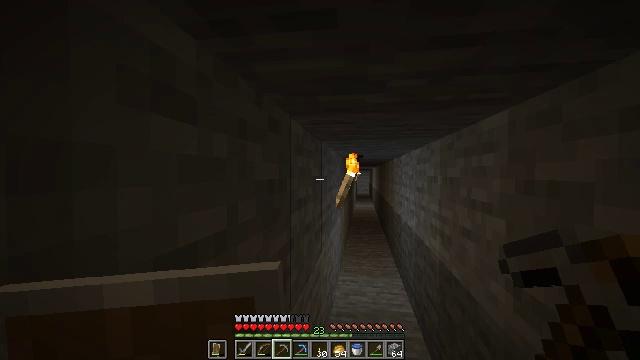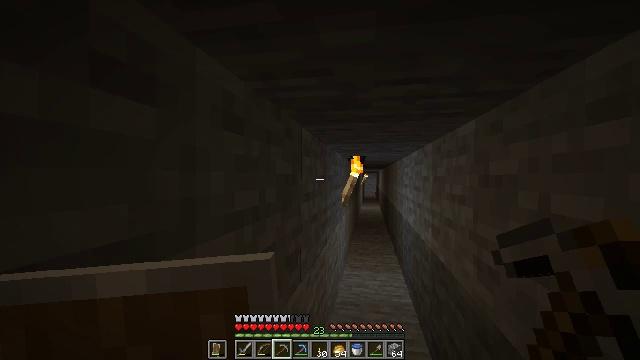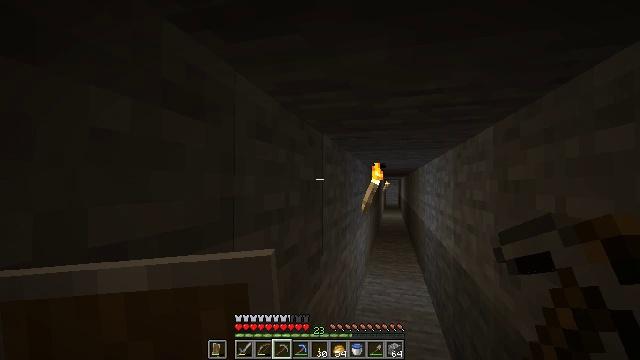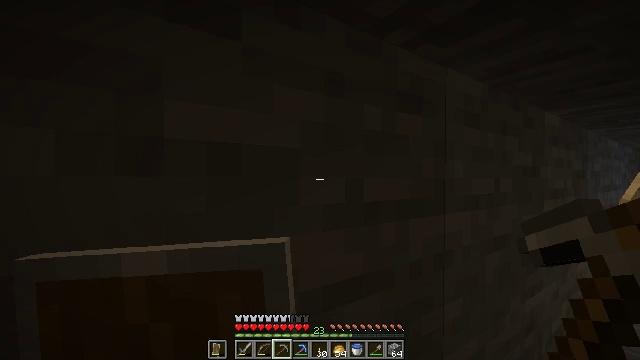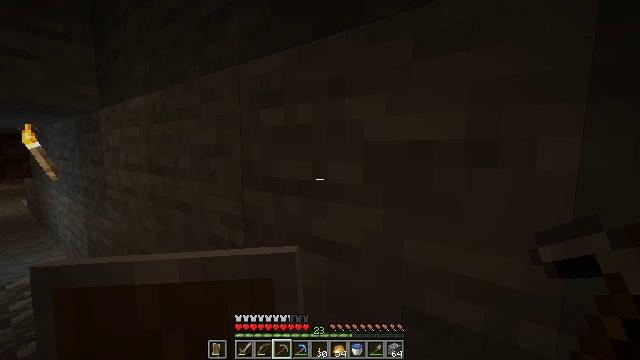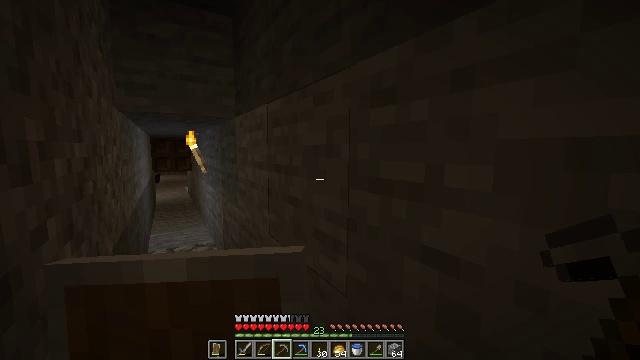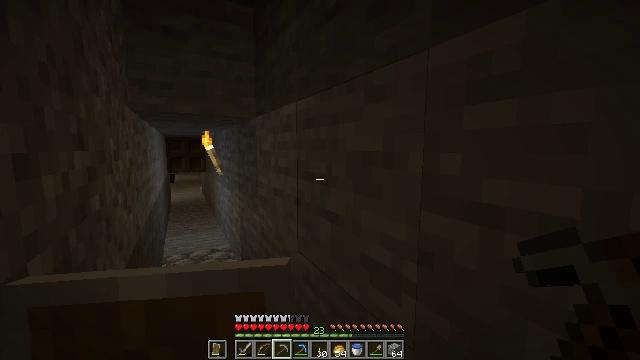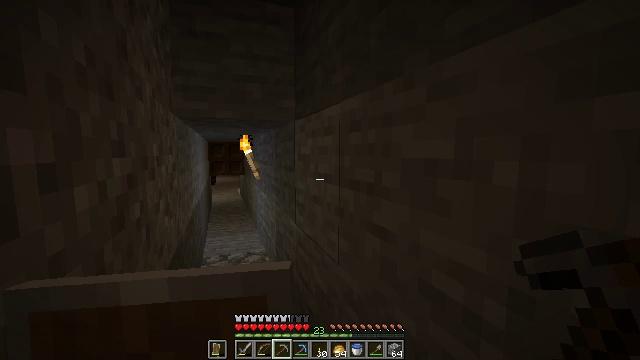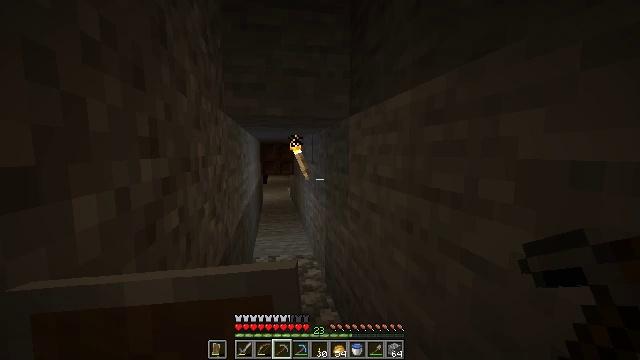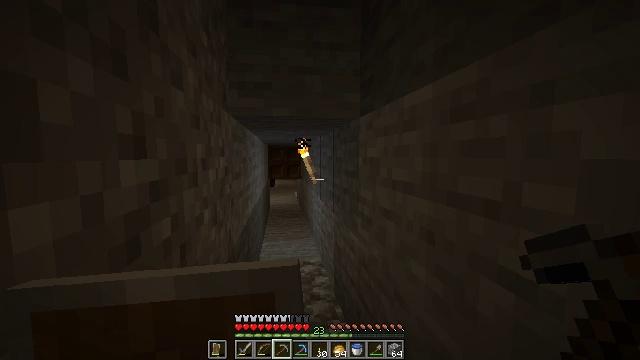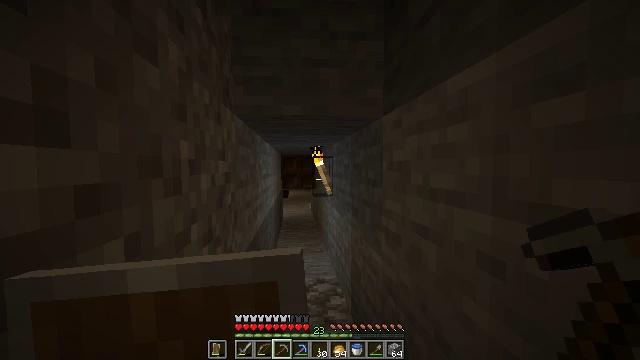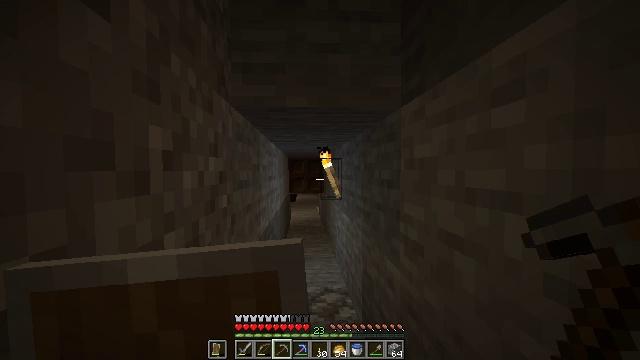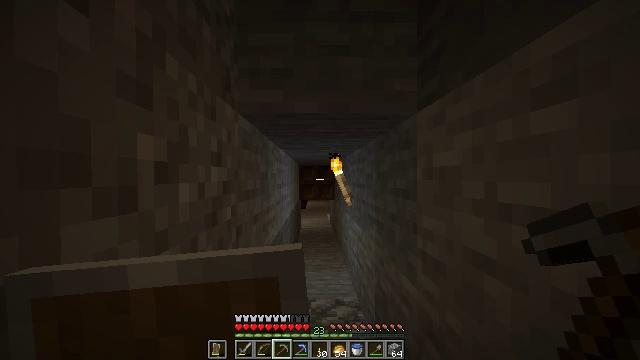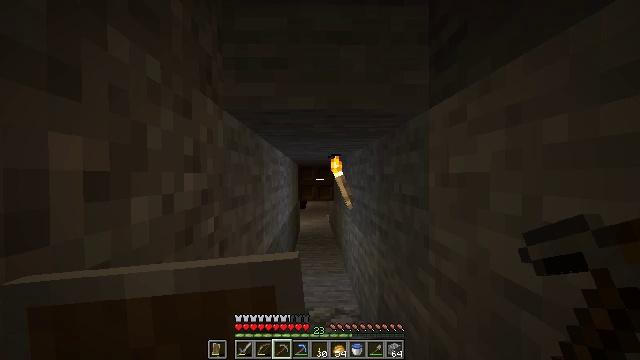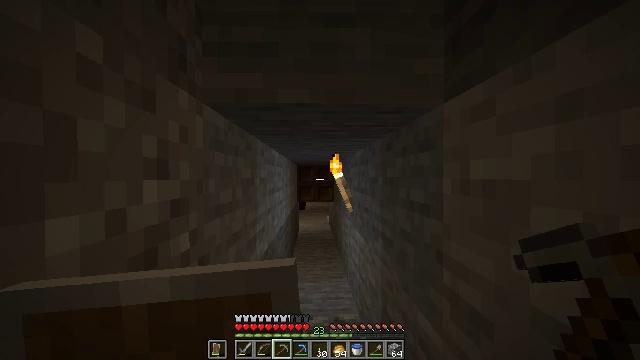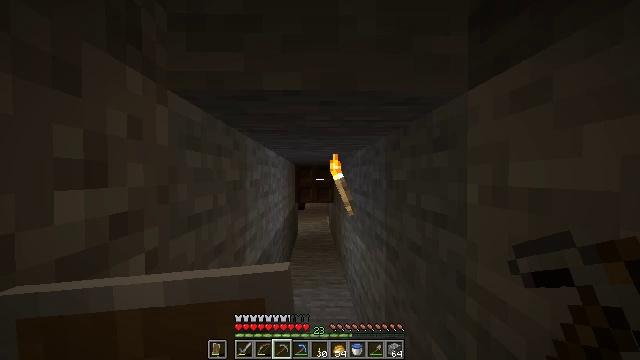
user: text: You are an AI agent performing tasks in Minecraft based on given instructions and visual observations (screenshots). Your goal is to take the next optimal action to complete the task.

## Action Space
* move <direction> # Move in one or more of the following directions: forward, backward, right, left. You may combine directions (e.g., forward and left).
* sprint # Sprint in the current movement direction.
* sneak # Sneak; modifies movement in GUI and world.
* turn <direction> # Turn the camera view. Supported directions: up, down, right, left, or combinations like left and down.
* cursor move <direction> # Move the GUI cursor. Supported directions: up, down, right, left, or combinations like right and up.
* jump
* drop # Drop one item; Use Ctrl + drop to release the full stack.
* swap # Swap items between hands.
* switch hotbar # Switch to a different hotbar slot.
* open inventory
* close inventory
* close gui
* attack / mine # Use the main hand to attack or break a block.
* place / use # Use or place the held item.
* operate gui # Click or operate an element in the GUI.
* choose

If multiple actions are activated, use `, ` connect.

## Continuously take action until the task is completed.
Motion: motion action
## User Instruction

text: Retrieve the dark oak trapdoor into your inventory.
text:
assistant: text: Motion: move back, turn left
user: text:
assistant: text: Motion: move back, turn left and up
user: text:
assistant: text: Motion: move back, turn left and down
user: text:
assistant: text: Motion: move back and move left, turn left and down
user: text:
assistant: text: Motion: move forward and move left, turn left
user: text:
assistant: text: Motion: move forward and move left, turn left
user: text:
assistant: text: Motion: move forward, turn left
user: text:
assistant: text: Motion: move forward, turn left
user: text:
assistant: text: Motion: move forward, turn left
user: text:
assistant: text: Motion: move forward, turn left and up
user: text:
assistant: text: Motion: move forward, turn left
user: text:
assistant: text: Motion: move forward, turn left and up
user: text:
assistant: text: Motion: move forward
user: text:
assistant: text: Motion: move forward
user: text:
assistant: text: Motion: move forward
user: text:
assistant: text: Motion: move forward
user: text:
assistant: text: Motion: move forward, switch to hotbar 4
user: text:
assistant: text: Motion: move forward, switch to hotbar 4
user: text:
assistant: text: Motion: move forward
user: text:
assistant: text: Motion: move forward
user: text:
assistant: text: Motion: move forward
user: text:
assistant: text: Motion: move forward
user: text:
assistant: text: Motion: move forward
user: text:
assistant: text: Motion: move forward
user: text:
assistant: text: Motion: no_op
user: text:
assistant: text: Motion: no_op
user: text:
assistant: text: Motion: no_op
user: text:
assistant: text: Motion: move forward
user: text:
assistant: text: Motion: move forward
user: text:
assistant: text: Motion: move forward